Question: TFS user management has been changed to small purple box(link taking us to visual studio page), how do we maximize and bring back it regular view.
Apart from this users tab everything else looks okay.
How do we resolve this issue, is it normal behavior of TFS ?

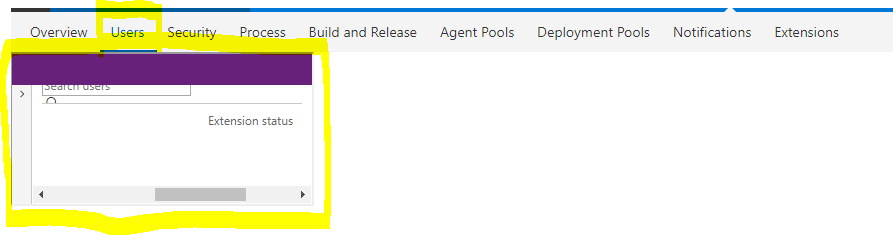
Answer: Found solution for this issue.
The thing causing the issue is that was installed along with IIS.
it is blocking certain requests on TFS and some css(which caused change in TFS user management view)
Once after removing this from the IIS, user management view came back to normal.